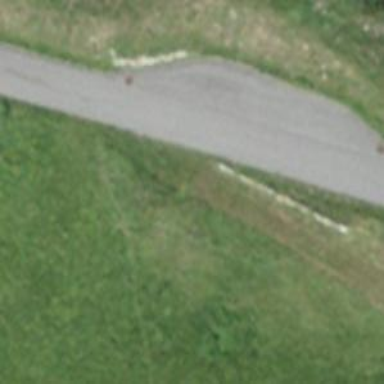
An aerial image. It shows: Passing place on the road.